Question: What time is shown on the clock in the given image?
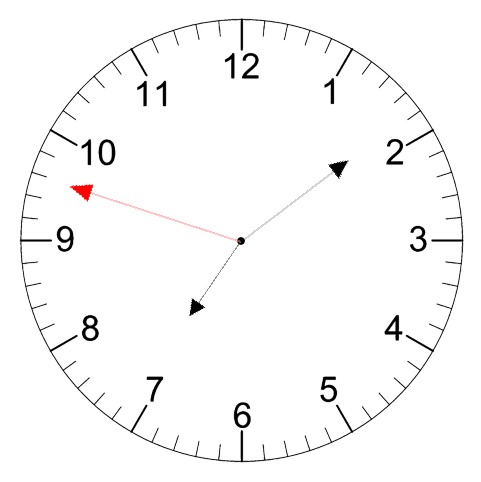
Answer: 07:08:48